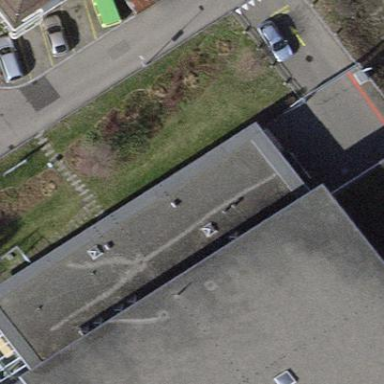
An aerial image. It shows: Industrial building.